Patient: sex F, age 52
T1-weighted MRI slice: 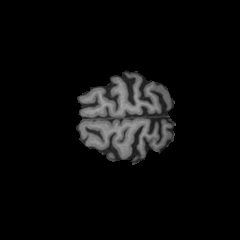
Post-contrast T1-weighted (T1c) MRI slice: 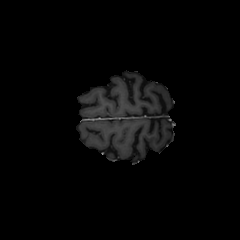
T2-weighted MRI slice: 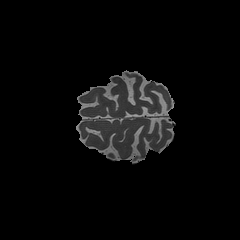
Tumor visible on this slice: no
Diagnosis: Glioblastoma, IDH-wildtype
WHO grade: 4